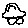
Label: car